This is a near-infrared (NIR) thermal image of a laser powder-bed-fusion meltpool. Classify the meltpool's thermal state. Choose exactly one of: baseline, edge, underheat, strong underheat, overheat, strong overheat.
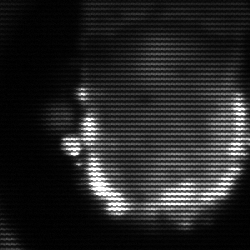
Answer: baseline